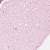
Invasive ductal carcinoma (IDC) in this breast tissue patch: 0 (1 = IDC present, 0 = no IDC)